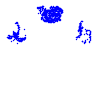
Particle: kaon